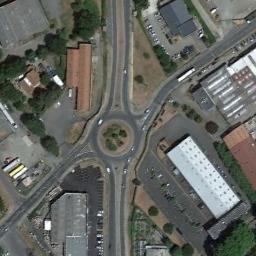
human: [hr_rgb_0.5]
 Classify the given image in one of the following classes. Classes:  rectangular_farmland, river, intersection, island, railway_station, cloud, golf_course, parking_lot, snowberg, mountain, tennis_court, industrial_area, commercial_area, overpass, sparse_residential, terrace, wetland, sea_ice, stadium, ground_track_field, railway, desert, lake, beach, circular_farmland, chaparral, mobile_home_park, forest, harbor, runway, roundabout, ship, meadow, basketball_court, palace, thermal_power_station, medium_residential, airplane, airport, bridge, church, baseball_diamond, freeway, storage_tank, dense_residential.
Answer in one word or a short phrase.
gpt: roundabout